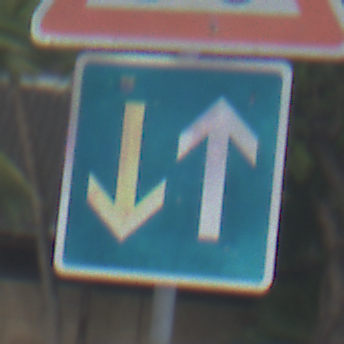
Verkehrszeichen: VorrangVorGegenverkehr
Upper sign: RadverkehrLinks
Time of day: MorningAfternoon
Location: Outdoor (Suburban)
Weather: PartlyCloudy
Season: NotSpecified
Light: Natural